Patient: sex M, age 51
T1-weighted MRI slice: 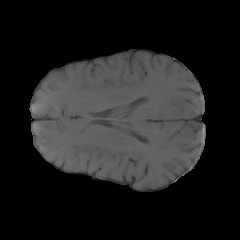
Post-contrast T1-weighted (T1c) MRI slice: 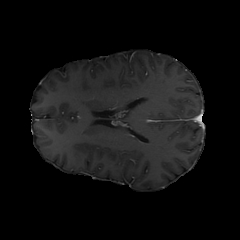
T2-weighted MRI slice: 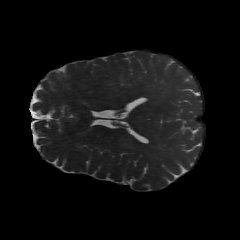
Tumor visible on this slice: no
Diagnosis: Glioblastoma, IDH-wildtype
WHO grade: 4